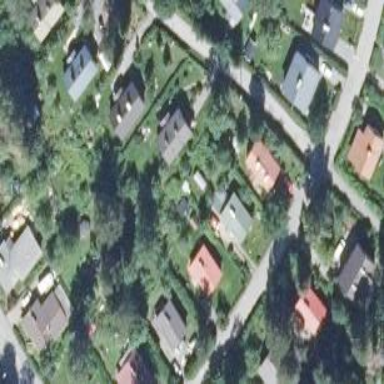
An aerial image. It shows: Residential area.